Aerial crown-view tile of a tropical tree (Barro Colorado Island, Panama), acquired 20250124:
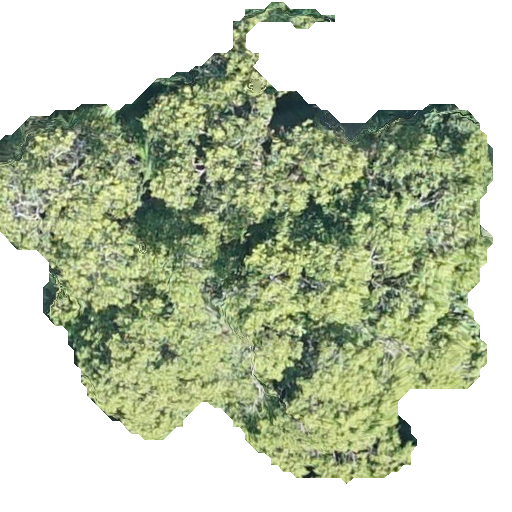
Species: Nectandra lineata
GBIF accepted scientific name: Nectandra lineata
Crown area: 225.089 m²